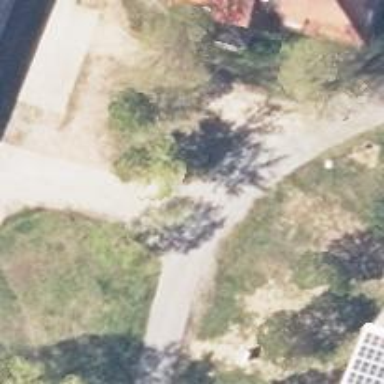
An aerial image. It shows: Asphalt road in residential area.